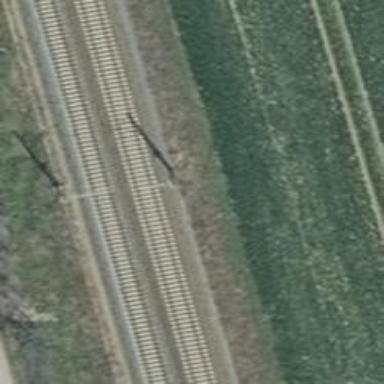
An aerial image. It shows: Milestone along the railway track with catenary mast.